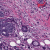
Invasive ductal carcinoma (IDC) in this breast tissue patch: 0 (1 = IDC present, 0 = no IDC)